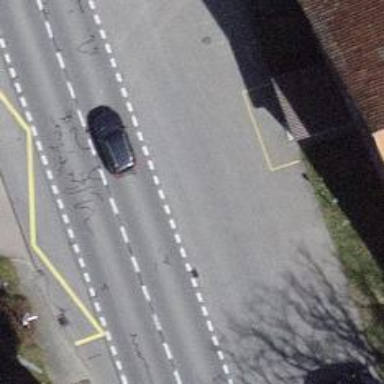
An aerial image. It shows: Secondary road.